Question: I have the following query:
'''
--Invoice summary by class
SELECT HHICUSN AS "Account", FFDCNMB AS "Name", HHICLSN AS "Class", FFBSDSC AS "Description",
--SUM(HHIQYSA),
CASE HHIBCCD WHEN 'Y' THEN SUM(HHIQYSA) ELSE 0 END AS "Piece",
CASE HHIBCCD WHEN 'Y' THEN 0 ELSE SUM(HHIQYSA) END AS "Case",
SUM(HHIEXSN) AS "Extended"
FROM S2151BDW.PWRDTA.HHIORDDP
JOIN S2151BDW.PWRDTA.HHHORDHP ON HHHINVN = HHIINVN AND HHHCMPN = HHICMPN
JOIN S2151BDW.PWRDTA.FFDCSTBP ON FFDCUSN = HHHCUSN AND FFDCMPN = HHICMPN
JOIN S2151BDW.PWRDTA.FFBCLSAP ON FFBCLSN = HHICLSN AND FFBCMPN = HHICMPN
WHERE HHICMPN = ' 1' AND
--**********************************************
HHICUSN = ' 960143' AND --10 characters
HHIDTES BETWEEN '20200101' AND '20201016'
--**********************************************
GROUP BY HHICUSN, FFDCNMB, HHICLSN, FFBSDSC, HHIBCCD
ORDER BY HHICLSN
'''
It returns this:

I want lines 2 and 3 on one line, I need one line per class, how can I do this? I am somewhat new to SQL.
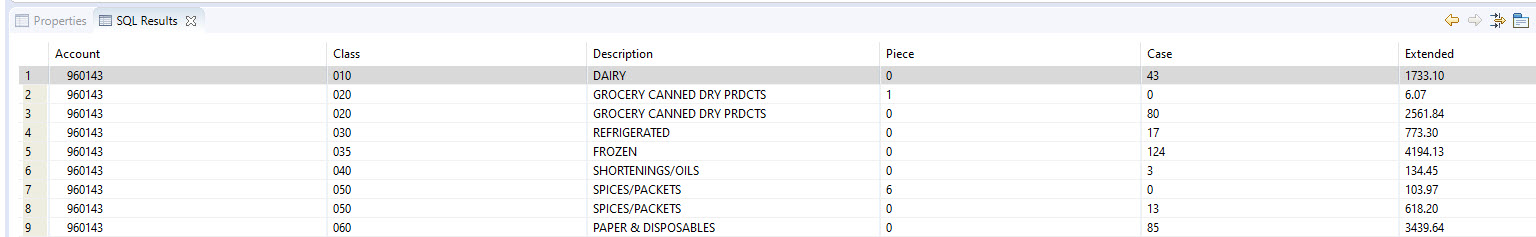
Answer: You are grouping by 'HHIBCCD', the following should work:
'''
SELECT HHICUSN AS "Account", FFDCNMB AS "Name", HHICLSN AS "Class", FFBSDSC AS "Description",
--SUM(HHIQYSA),
SUM(CASE WHEN HHIBCCD = 'Y' THEN HHIQYSA ELSE 0 END) AS "Piece",
SUM(CASE WHEN HHIBCCD = 'Y' THEN 0 ELSE HHIQYSA END) AS "Case",
SUM(HHIEXSN) AS "Extended"
FROM S2151BDW.PWRDTA.HHIORDDP
JOIN S2151BDW.PWRDTA.HHHORDHP ON HHHINVN = HHIINVN AND HHHCMPN = HHICMPN
JOIN S2151BDW.PWRDTA.FFDCSTBP ON FFDCUSN = HHHCUSN AND FFDCMPN = HHICMPN
JOIN S2151BDW.PWRDTA.FFBCLSAP ON FFBCLSN = HHICLSN AND FFBCMPN = HHICMPN
WHERE HHICMPN = ' 1' AND
--**********************************************
HHICUSN = ' 960143' AND --10 characters
HHIDTES BETWEEN '20200101' AND '20201016'
--**********************************************
GROUP BY HHICUSN, FFDCNMB, HHICLSN, FFBSDSC
ORDER BY HHICLSN
'''